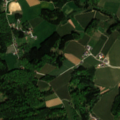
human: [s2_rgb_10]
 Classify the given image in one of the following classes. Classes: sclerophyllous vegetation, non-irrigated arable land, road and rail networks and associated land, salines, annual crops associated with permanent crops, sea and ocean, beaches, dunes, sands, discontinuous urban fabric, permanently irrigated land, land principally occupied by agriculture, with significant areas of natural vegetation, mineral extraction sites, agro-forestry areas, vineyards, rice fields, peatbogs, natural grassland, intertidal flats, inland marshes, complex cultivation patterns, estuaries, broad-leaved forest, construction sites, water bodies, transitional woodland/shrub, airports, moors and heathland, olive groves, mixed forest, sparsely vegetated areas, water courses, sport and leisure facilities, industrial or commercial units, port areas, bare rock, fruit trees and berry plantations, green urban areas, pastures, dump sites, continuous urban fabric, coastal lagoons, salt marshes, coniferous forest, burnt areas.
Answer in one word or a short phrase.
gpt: non-irrigated arable land, fruit trees and berry plantations, complex cultivation patterns, mixed forest